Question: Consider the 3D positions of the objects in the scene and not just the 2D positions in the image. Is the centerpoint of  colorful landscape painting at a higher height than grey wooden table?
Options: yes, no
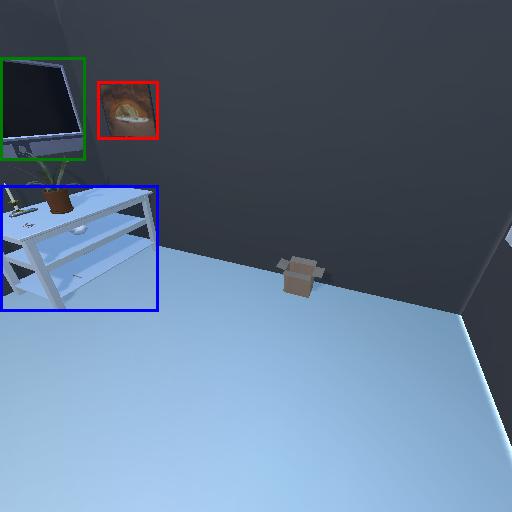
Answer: yes